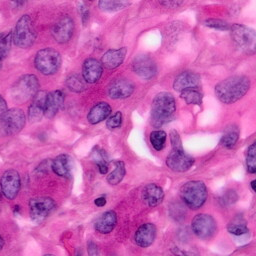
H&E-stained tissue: Pancreatic